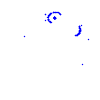
Particle: proton